Question: I have seen several vim cursors that look similar to this

How can I do this ?
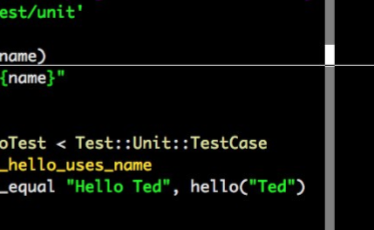
Answer: To set the horizontal and vertical lines, you have to 'set' these things.
'''
:set cursorcolumn // for Column
:set cursorline // for showing the line.
'''